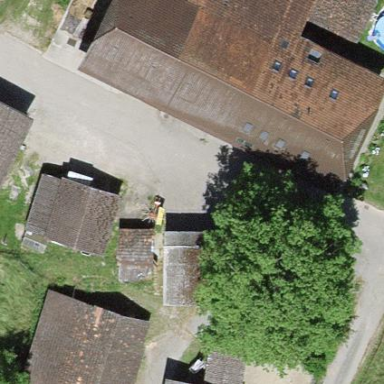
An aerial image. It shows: Farm building.